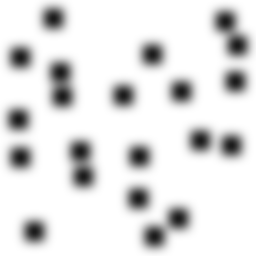
Squares: 21
Triangles: 0
Stars: 0
Total shapes: 21